Aerial crown-view tile of a tropical tree (Barro Colorado Island, Panama), acquired 20250616:
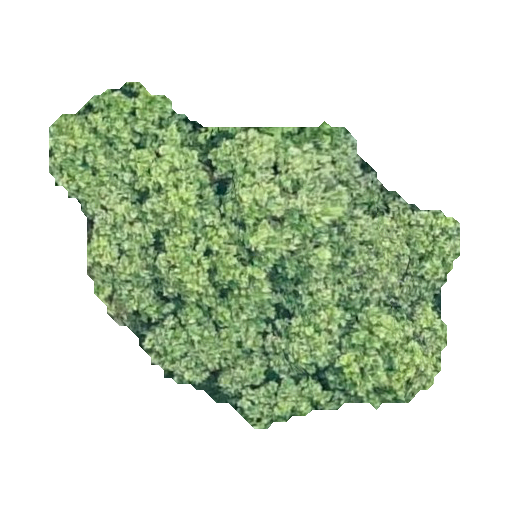
Species: Anacardium excelsum
GBIF accepted scientific name: Anacardium excelsum
Crown area: 135.048 m²